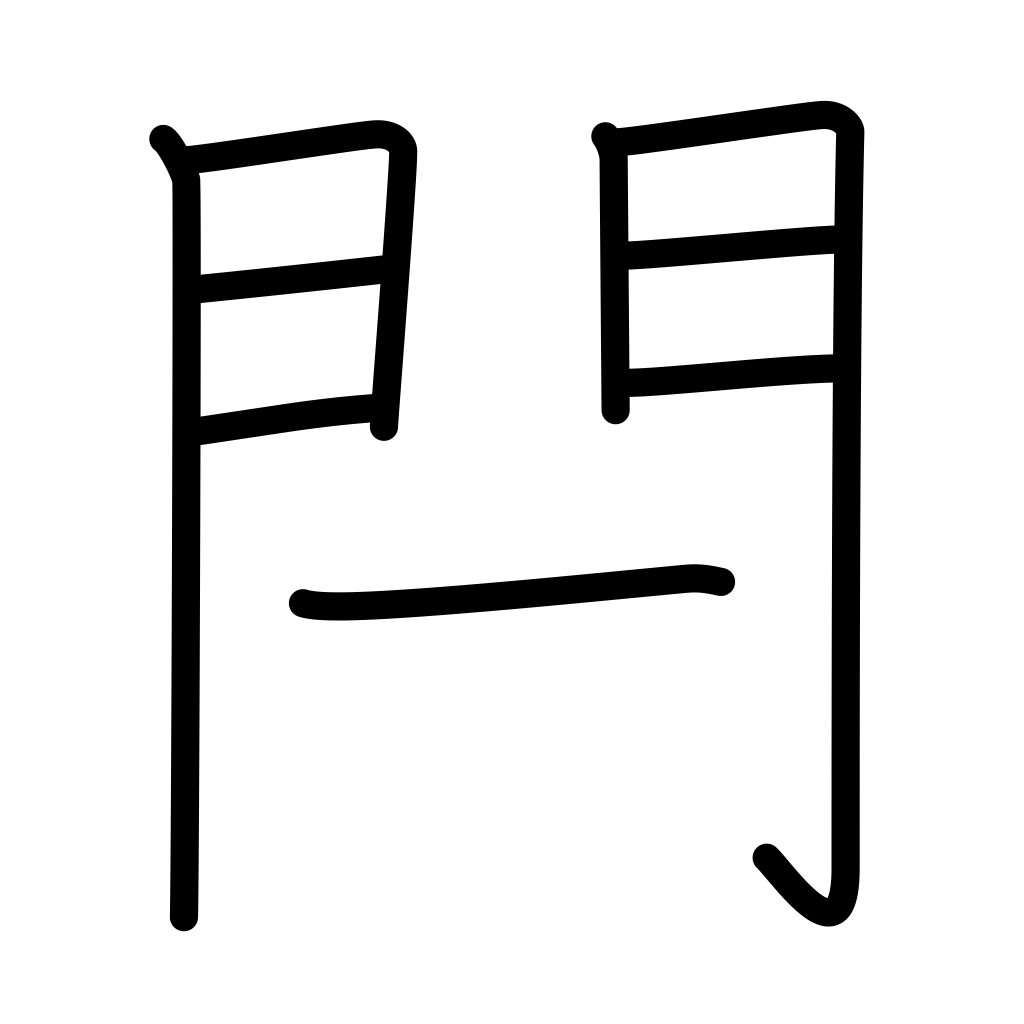
Meaning: gate bar